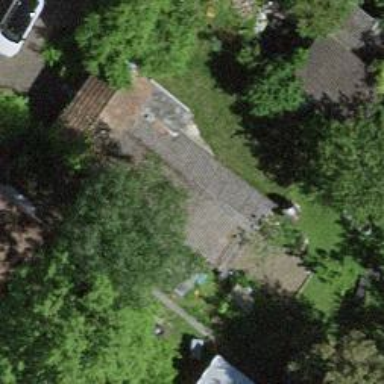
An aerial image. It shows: Garage.